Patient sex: M
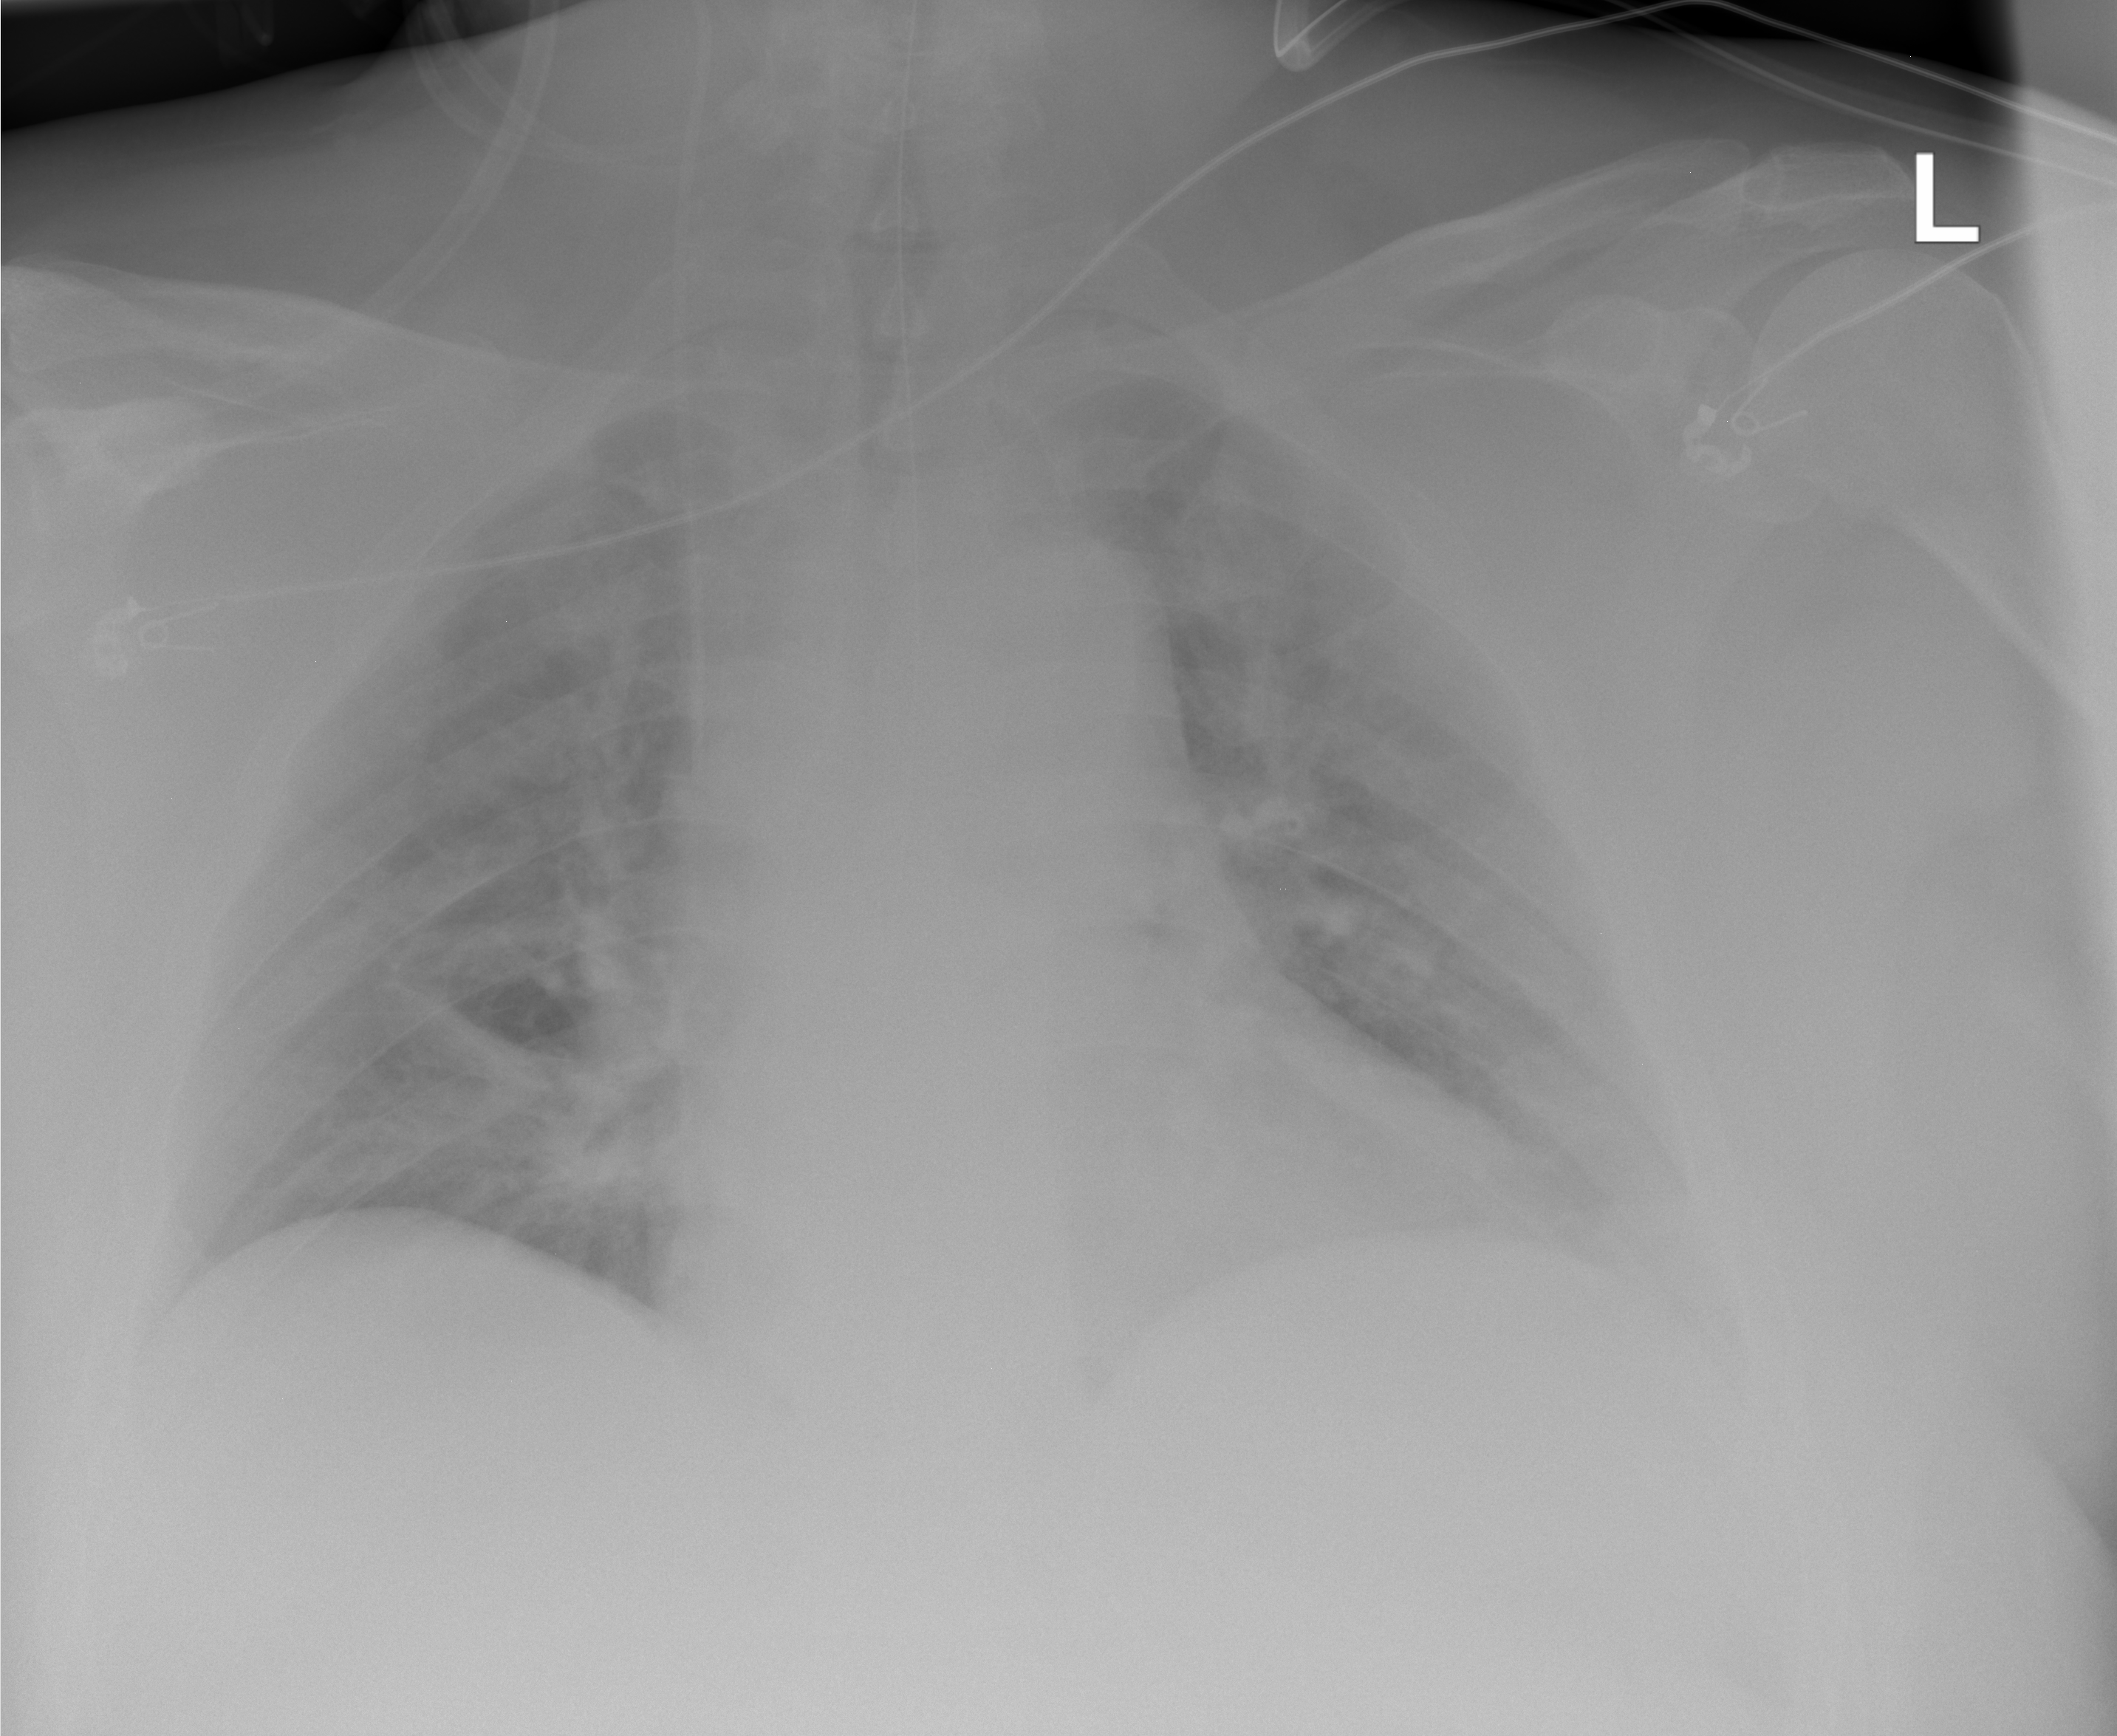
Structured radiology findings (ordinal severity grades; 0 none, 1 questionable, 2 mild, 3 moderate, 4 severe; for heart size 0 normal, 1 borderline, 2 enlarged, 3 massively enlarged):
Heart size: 2
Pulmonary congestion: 3
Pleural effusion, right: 0
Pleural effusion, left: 0
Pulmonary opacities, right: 2
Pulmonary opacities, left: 2
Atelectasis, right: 2
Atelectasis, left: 2